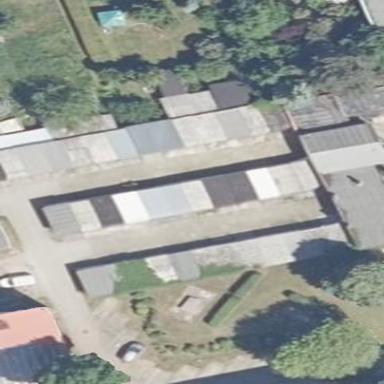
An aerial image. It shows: Group of garages.